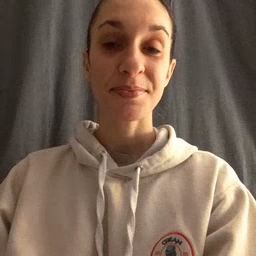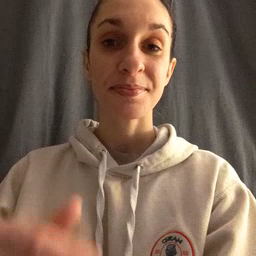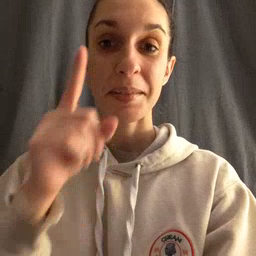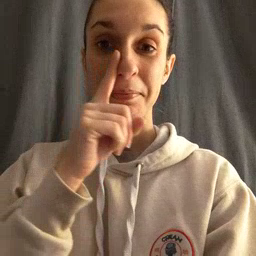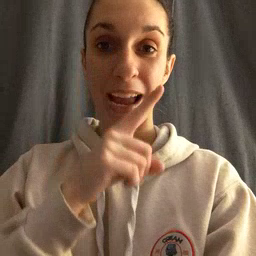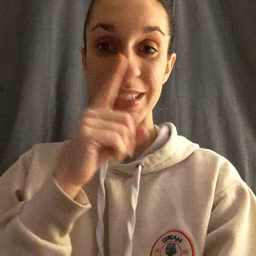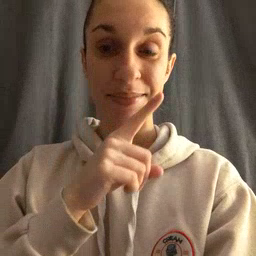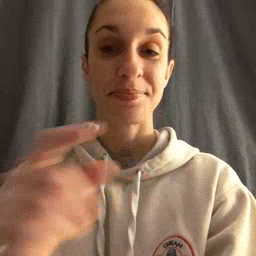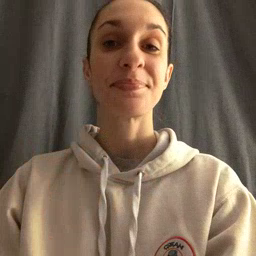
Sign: mouse